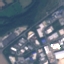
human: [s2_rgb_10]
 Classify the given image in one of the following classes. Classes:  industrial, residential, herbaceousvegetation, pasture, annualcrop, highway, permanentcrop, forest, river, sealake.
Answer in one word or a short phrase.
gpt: Industrial